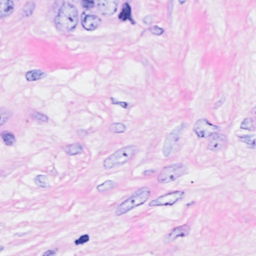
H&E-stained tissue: Breast